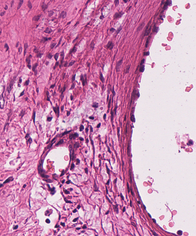
Tumor epithelial tissue: no
Tumor-associated stroma tissue: yes
Normal tissue: no